Question: I want to internationalize my firefox extension. So I include
'''
<!DOCTYPE page SYSTEM "chrome://myextension/locale/overlay.dtd">
'''
which contains e.g.
'''
<!ENTITY myLabel "Test">
'''
Now setting
'''
<label value="&myLabel;"/>
'''
gives me an error at the line above at the position of the bold char < l a b e

Manifest:
'''
content smsflatrate chrome/content/
skin smsflatrate classic/1.0 chrome/skin/
locale smsflatrate en-US chrome/locale/en-US/
overlay chrome://browser/content/browser.xul chrome://smsflatrate/content/ff-overlay.xul
style chrome://global/content/customizeToolbar.xul chrome://smsflatrate/skin/overlay.css
'''
Any idea what's wrong?
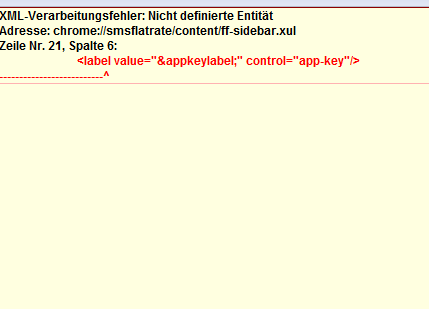
Answer: Add:
'''
<!ENTITY appkeylabel "missing">
'''
at the end of your overlay.dtd, you're missing that entity.